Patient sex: F
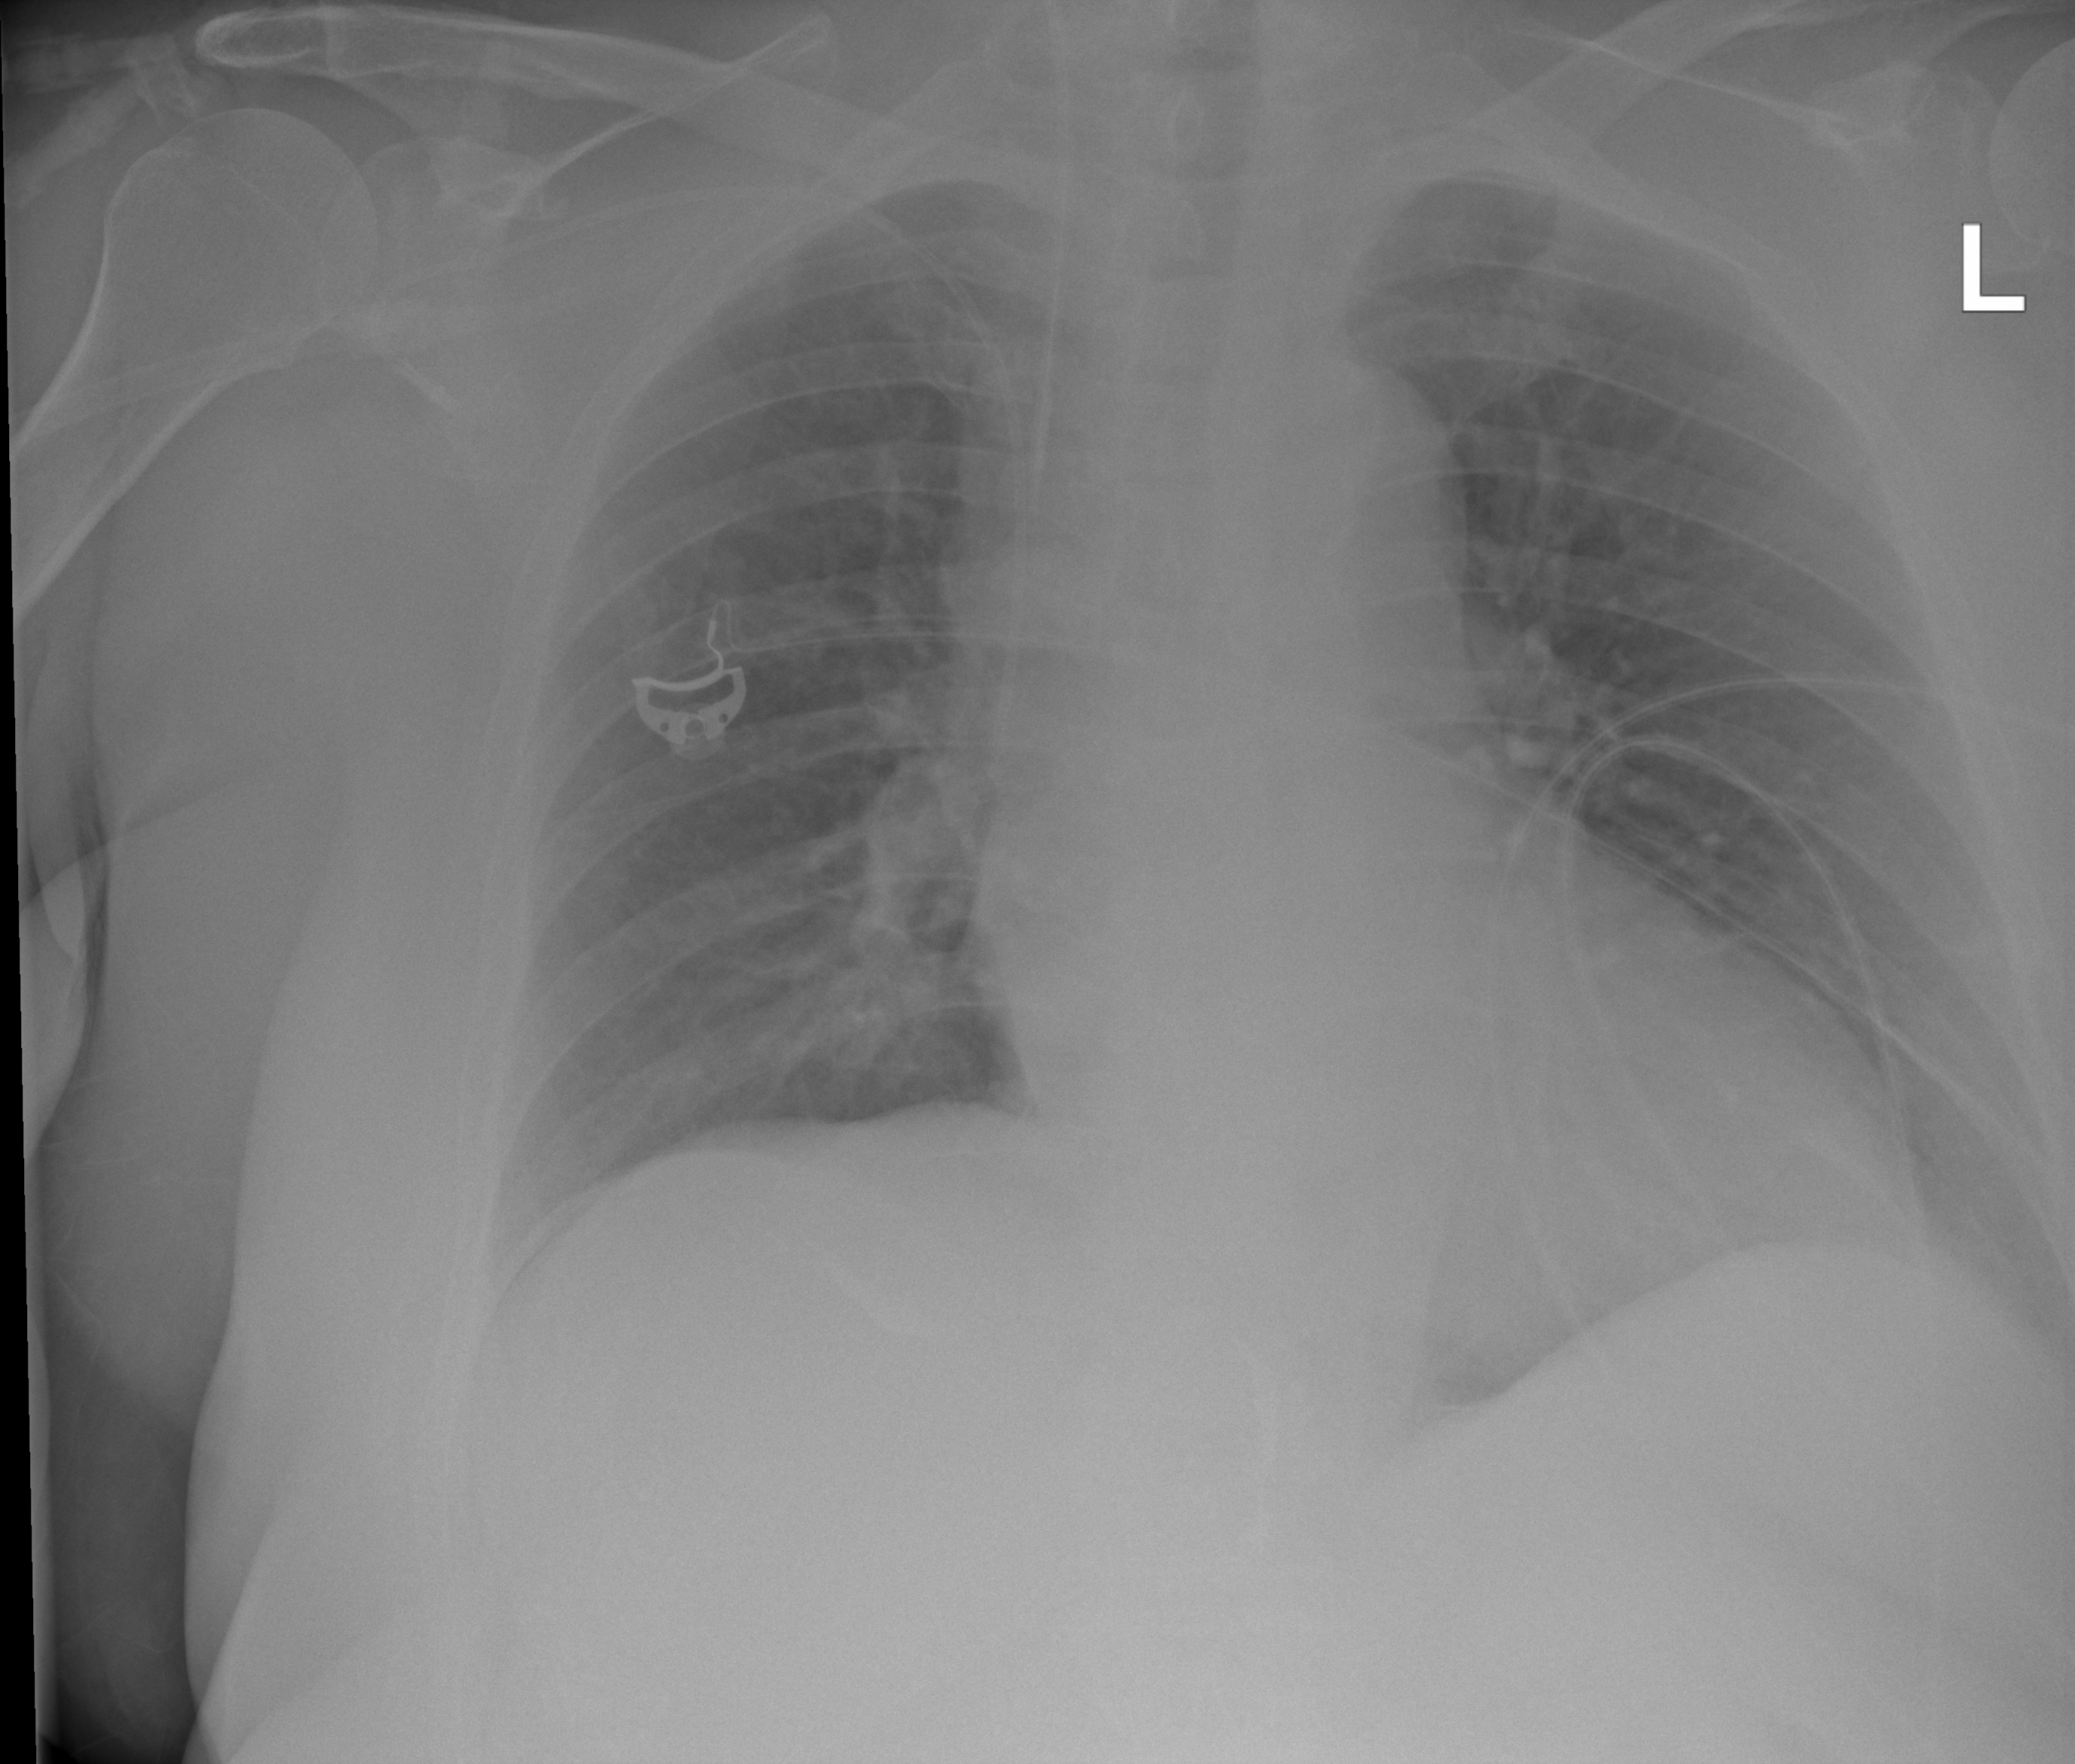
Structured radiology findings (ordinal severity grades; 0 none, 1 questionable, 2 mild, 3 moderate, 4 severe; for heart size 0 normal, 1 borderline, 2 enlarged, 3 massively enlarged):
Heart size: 1
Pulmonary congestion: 0
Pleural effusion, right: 0
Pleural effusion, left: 0
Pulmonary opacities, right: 0
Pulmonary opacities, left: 0
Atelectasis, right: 0
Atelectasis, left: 2